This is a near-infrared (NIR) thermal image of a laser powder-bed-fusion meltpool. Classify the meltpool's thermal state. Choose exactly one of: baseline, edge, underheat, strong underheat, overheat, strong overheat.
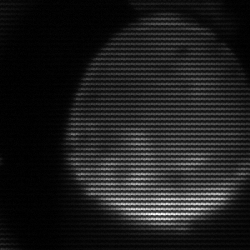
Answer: edge